Question: This is working localy on my WAMP server, but when I tried to use it on my host it always gets an error:
'''
HTTP 404 (GET /)
* teste/index.php:17 Base->run()
'''
You can see the error here: <URL>
I don't have a clue whats going on, I've tried different .htaccess but it display always the same error.
'''
# Enable rewrite engine and route requests to framework
RewriteEngine On
# Some servers require you to specify the 'RewriteBase' directive
# In such cases, it should be the path (relative to the document root)
# containing this .htaccess file
#
# RewriteBase /
RewriteRule ^(lib|tmp)\/|\.(ini)$ - [R=404]
RewriteCond %{REQUEST_FILENAME} !-l
RewriteCond %{REQUEST_FILENAME} !-f
RewriteCond %{REQUEST_FILENAME} !-d
RewriteRule .* index.php [L,QSA]
RewriteRule .* - [E=HTTP_AUTHORIZATION:%{HTTP:Authorization},L]
'''
'''
[globals]
AUTOLOAD=public/pages/
DB.dns="mysql:host=localhost; dbname=lod; port=3306;"
DB.user="root"
DB.password=""
DEBUG=3
UI=assets/
'''
'''
<?php
$lod = require('lib/base.php');
$lod->config('config.ini');
// HELPERS DEVELOPED BY ME
require_once 'helpers/base_helper.php';
//*-----------------------------------------------------------------*/
//* PAGINAS */
//*-----------------------------------------------------------------*/
$lod->route('GET /', 'PagesController->index');
$lod->route('GET /project/@page', 'PagesController->index');
$lod->run();
'''

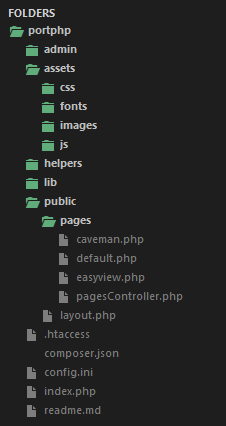
Answer: Turns out I had to autoload in another way,
insted of 'AUTOLOAD=public/pages/' on config.ini, I had to use '$lod->set('AUTOLOAD','public/pages/');' after the 'require_once' and before the routes.